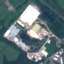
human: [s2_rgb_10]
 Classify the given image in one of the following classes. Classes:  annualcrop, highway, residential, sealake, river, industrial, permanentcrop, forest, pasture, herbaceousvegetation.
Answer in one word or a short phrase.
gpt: Industrial